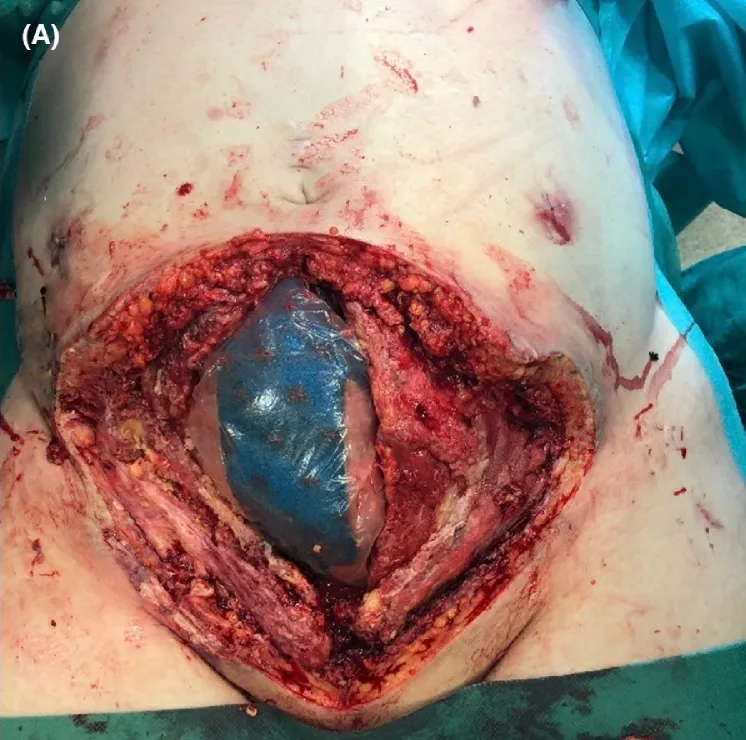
A: The abdominal wound with NPWT-system in situ (20th day postpartum).
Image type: medical_photograph (other_medical_photograph)